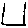
Label: square